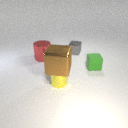
small yellow metal cylinder below large brown metal cube